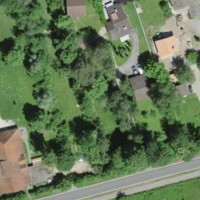
EUNIS habitat code: 53
Species observed at this site:
Trifolium repens